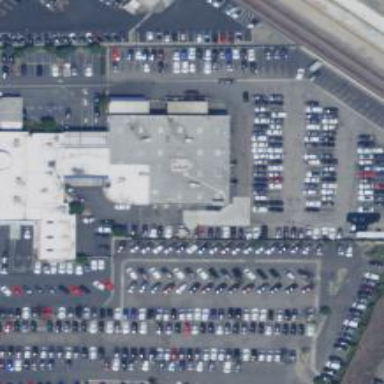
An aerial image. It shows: Commercial building.